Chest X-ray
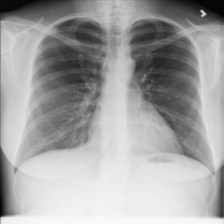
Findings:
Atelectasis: negative
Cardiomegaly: negative
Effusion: negative
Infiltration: negative
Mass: negative
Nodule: negative
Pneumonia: negative
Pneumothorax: negative
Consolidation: negative
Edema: negative
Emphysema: negative
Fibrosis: negative
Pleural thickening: negative
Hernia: negative